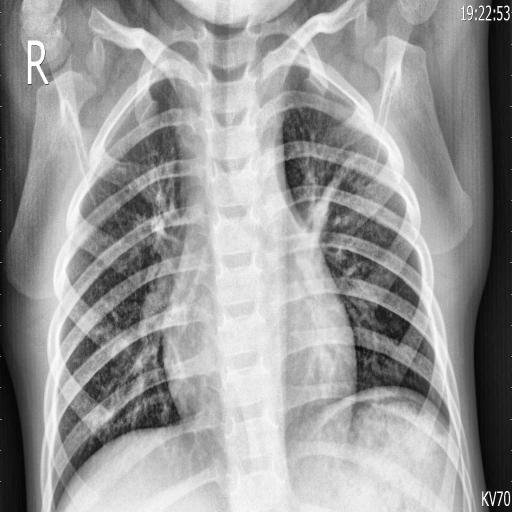
Finding: PNEUMONIA